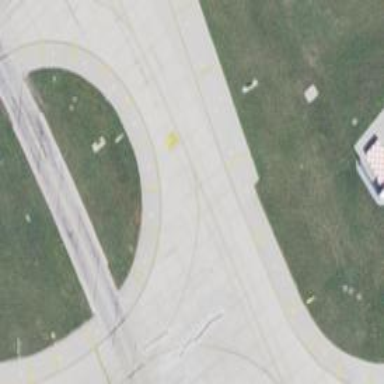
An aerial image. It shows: Image of taxiway at airport.